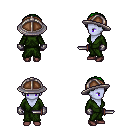
a pixel art fantasy rpg character, female body template, dark elf, purple skin, green robe, white pants, green parted hairstyle, chain helm, metal gloves, maroon shoes, dagger, four views (front, back, left, right), 2x2 character sprite sheet, small pixel art, hard edges, no anti-aliasing